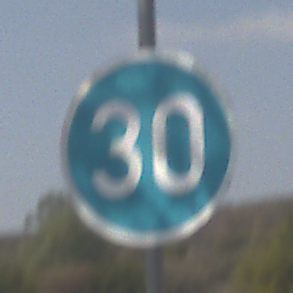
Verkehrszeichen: VorgeschriebeneMindestgeschwindigkeit
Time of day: MorningAfternoon
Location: Outdoor (Nature)
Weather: PartlyCloudy
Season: NotSpecified
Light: Natural